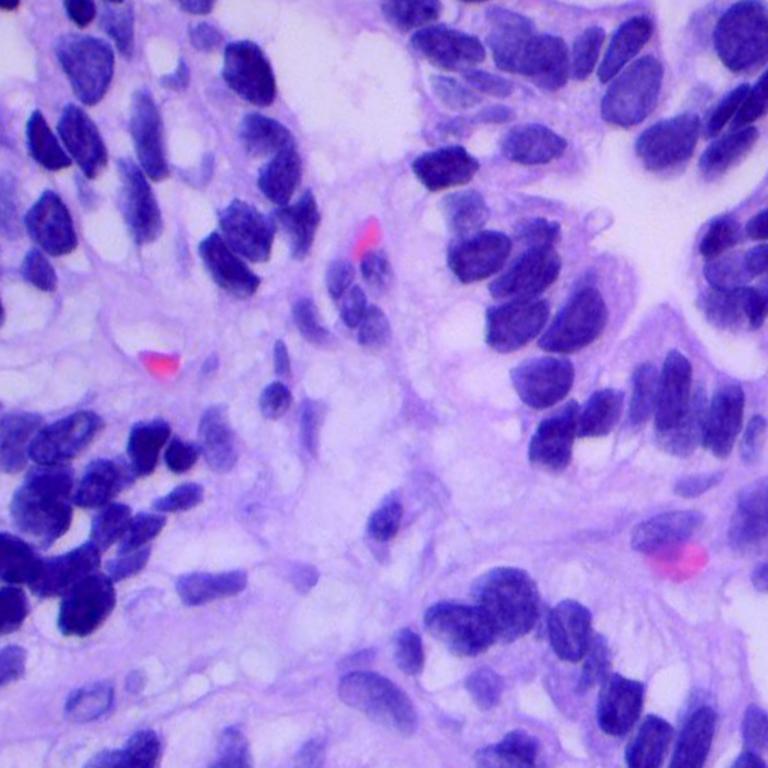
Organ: lung
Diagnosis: adenocarcinomas